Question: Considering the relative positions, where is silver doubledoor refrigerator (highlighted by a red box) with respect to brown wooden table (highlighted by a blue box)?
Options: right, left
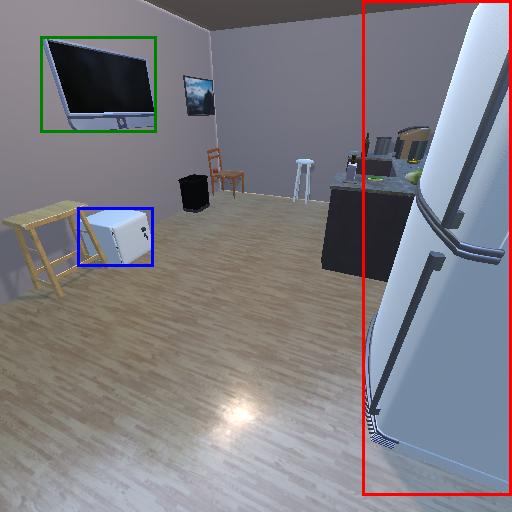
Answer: right